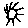
Label: sun